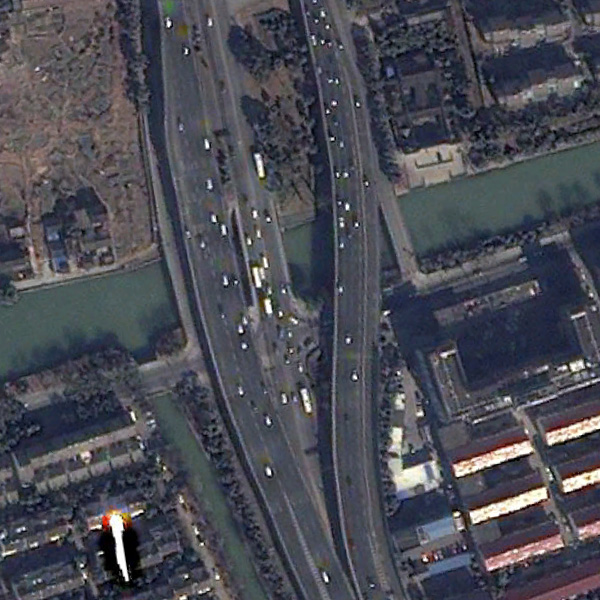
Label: Bridge